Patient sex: M
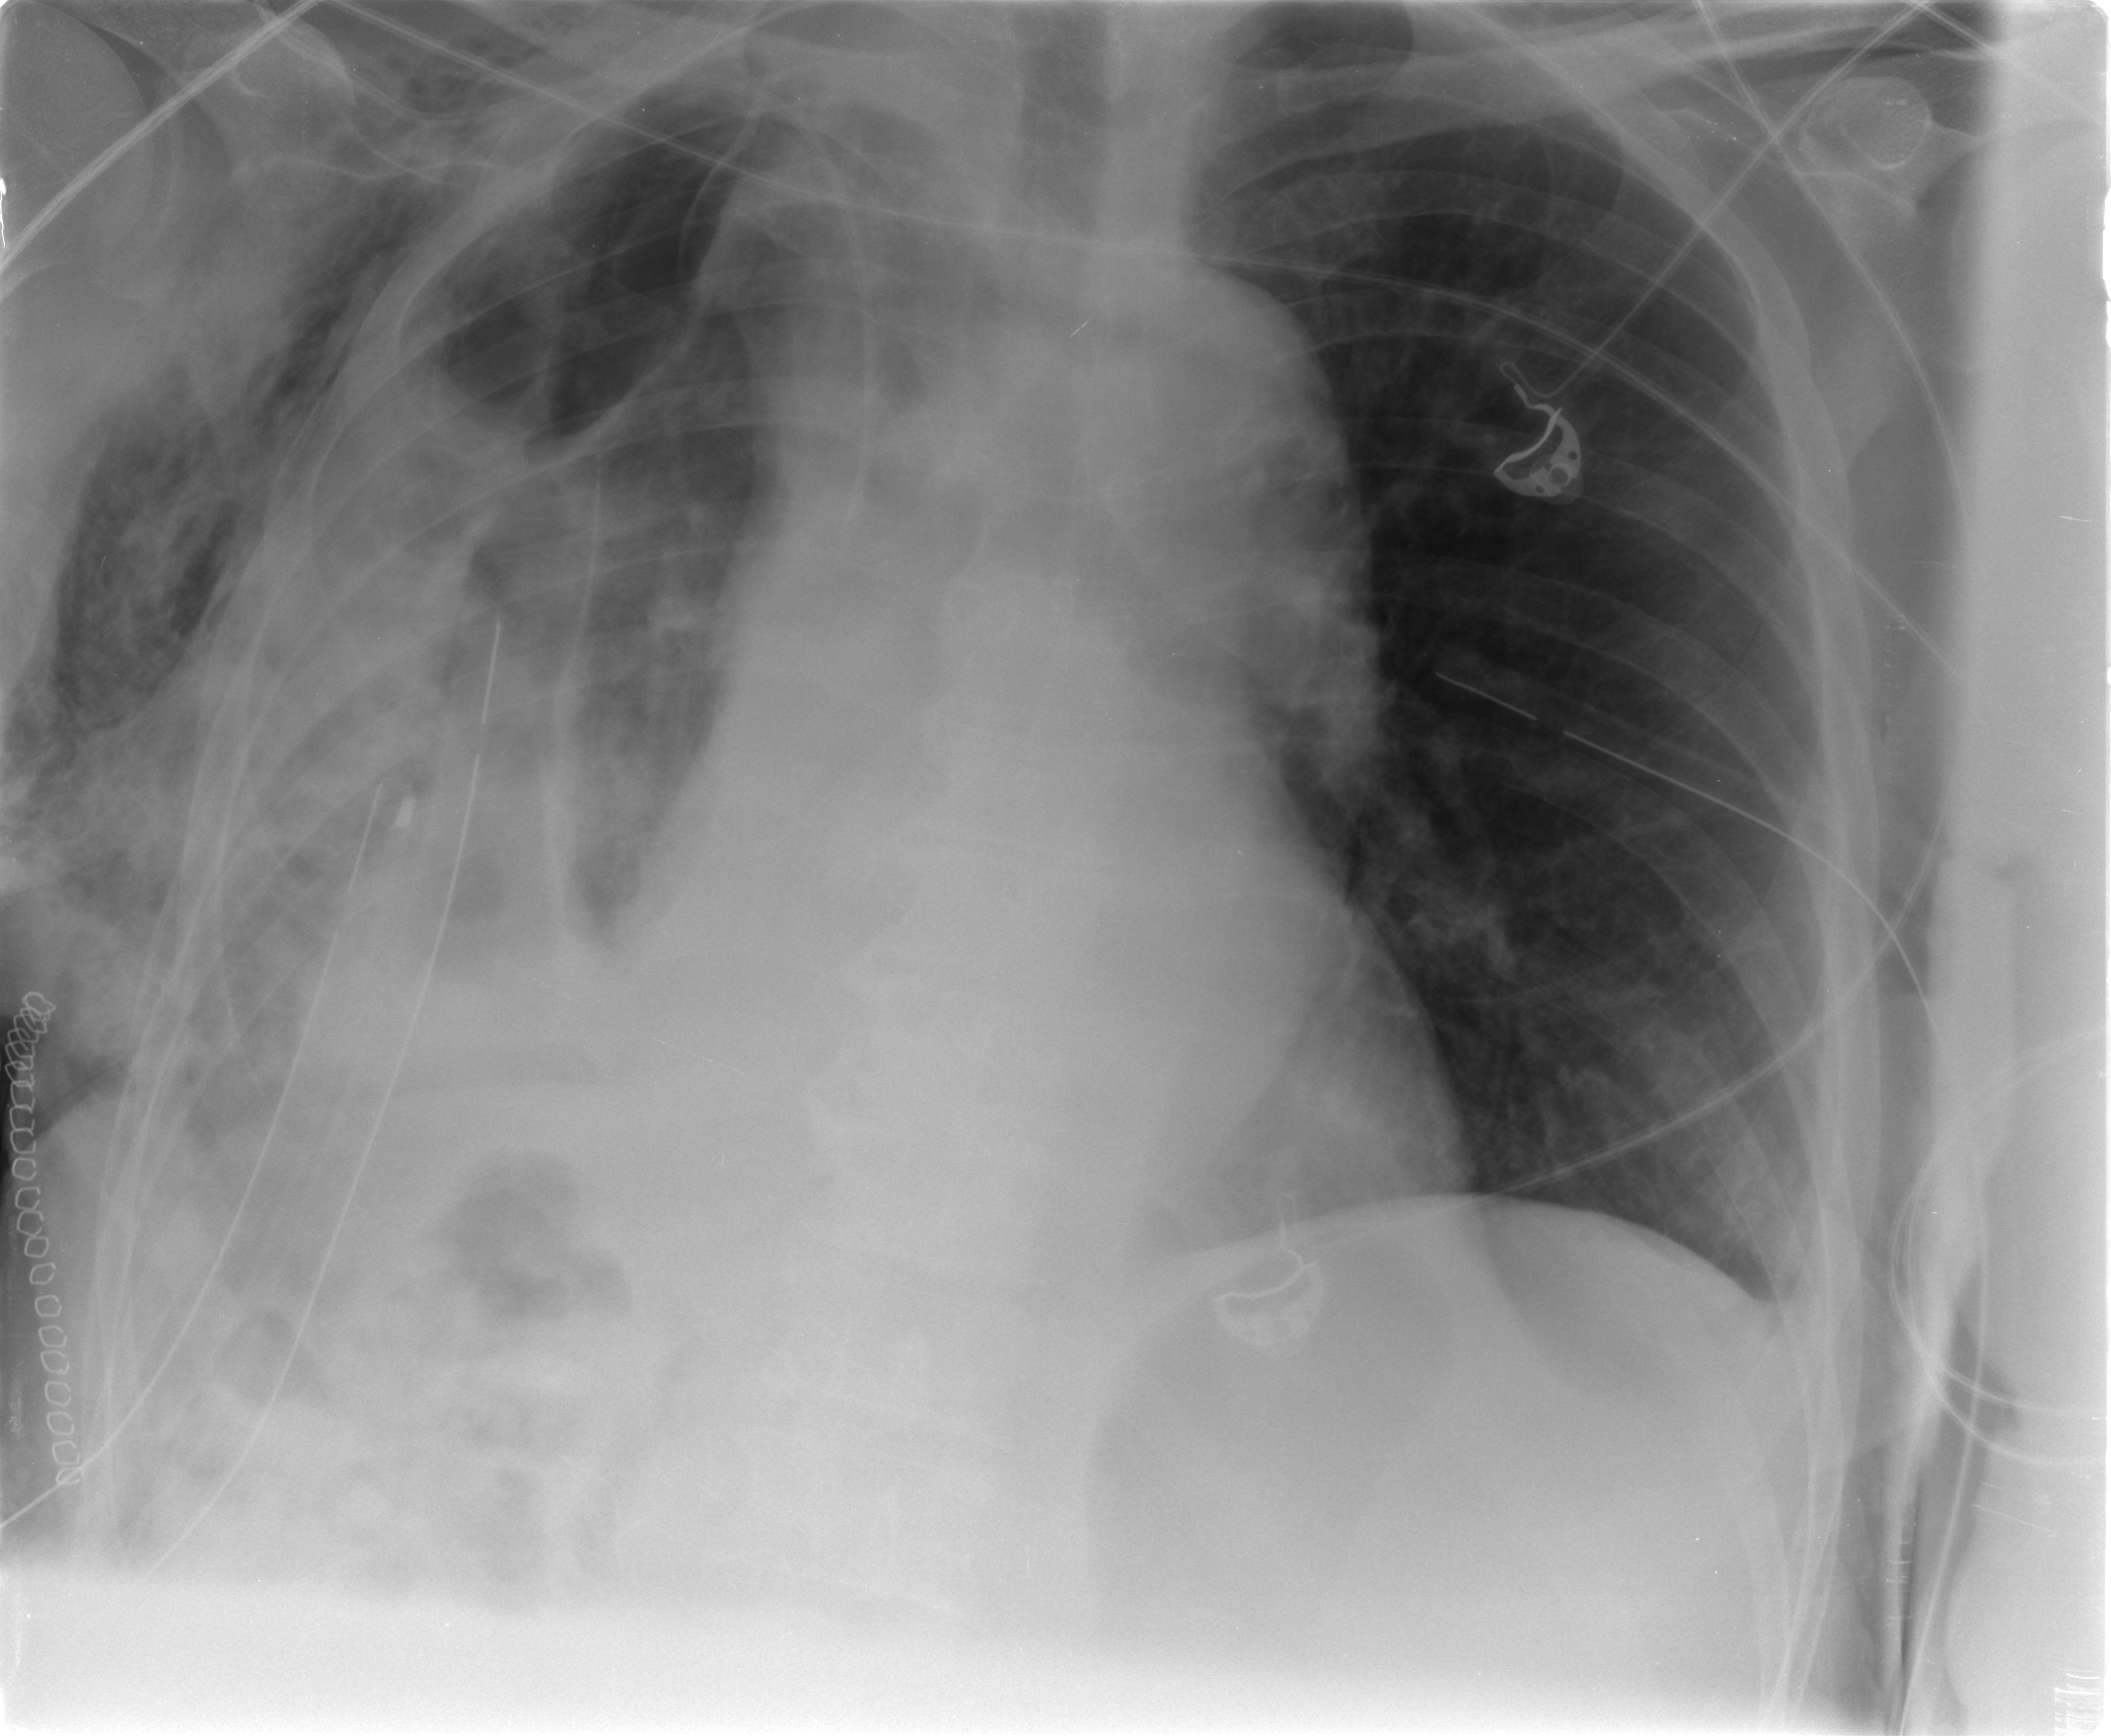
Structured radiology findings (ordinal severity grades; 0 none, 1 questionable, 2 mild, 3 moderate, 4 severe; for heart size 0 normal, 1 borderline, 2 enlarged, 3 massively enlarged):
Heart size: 2
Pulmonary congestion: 0
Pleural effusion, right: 3
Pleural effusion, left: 1
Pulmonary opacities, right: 0
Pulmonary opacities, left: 0
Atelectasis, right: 2
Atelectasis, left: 1